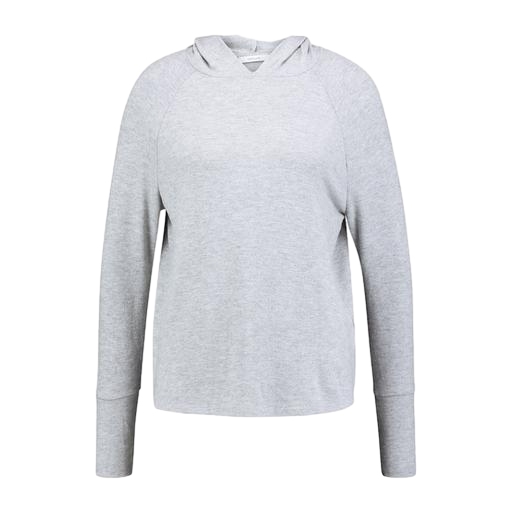
long sleeved hoodie, grey hoodie, long sleeve, white background